Question: How could I determine the visible map corner coordinate:
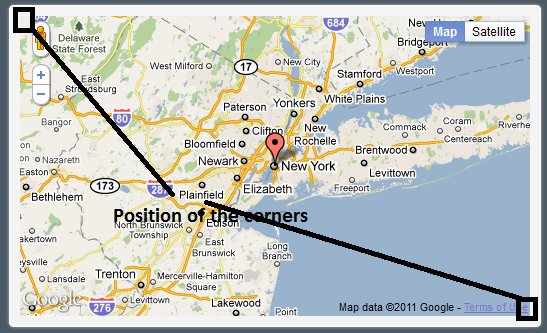
Answer: Use the <URL> object.
> Returns the lat/lng bounds of the current viewport. If the map is not yet initialized (i.e. the mapType is still null), or center and zoom have not been set then the result is null or undefined.
<URL>